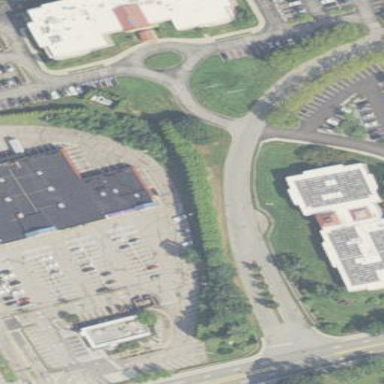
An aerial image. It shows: Retail building.